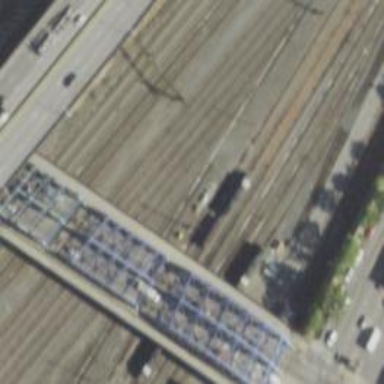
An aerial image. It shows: Railway yard in service.